Question: How do I change the actionbar's up arrow. I am using the action bar in android not ABS or actionbarcompat. Is there a way to change the color /image of the action bar's up arrow ?
>
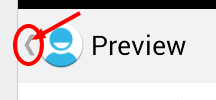
Answer: The answer is provided by Jake Wharton in <URL>
'''
<style name="Theme.MyTheme" parent="android:Theme.Holo">
<item name="android:homeAsUpIndicator">@drawable/my_up_indicator</item>
</style>
'''